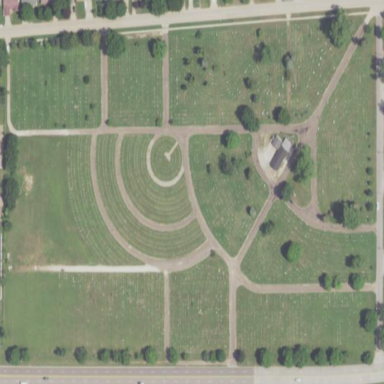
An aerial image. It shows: Cemetery.